Question: I'm writing a new control containing three DataGrid's (DG_Top, DG_Center, DG_Bottom).
When trying to set the data for this control nothing happens.
The ContextProperties (see below) are filled, but the data is not displayed.
In the UserControl (XGrid) I've created some properties to manage the DataBindings:
'''
public static readonly DependencyProperty ItemsSource_TopProperty = DependencyProperty.Register("ItemsSource_Top", typeof(IEnumerable), typeof(XGrid));
public static readonly DependencyProperty ItemsSource_CenterProperty = DependencyProperty.Register("ItemsSource_Center", typeof(IEnumerable), typeof(XGrid));
public static readonly DependencyProperty ItemsSource_BottomProperty = DependencyProperty.Register("ItemsSource_Bottom", typeof(IEnumerable), typeof(XGrid));
public static readonly DependencyProperty DataContext_TopProperty = DependencyProperty.Register("DataContext_Top", typeof(object), typeof(XGrid));
public static readonly DependencyProperty DataContext_CenterProperty = DependencyProperty.Register("DataContext_Center", typeof(object), typeof(XGrid));
public static readonly DependencyProperty DataContext_BottomProperty = DependencyProperty.Register("DataContext_Bottom", typeof(object), typeof(XGrid));
public IEnumerable ItemsSource_Top
{
get { return (IEnumerable)GetValue(ItemsSource_TopProperty); }
set
{
SetValue(ItemsSource_TopProperty, value);
OnPropertyChanged();
}
}
public IEnumerable ItemsSource_Center...
public IEnumerable ItemsSource_Bottom...
public object DataContext_Top
{
get { return (object)GetValue(DataContext_TopProperty); }
set
{
SetValue(DataContext_TopProperty, value);
OnPropertyChanged();
}
}
public object DataContext_Center...
public object DataContext_Bottom...
'''
The binding in the XGrid.xaml is the following:
'''
<UserControl x:Class="WPF.XGrid"
xmlns="http://schemas.microsoft.com/winfx/2006/xaml/presentation"
xmlns:x="http://schemas.microsoft.com/winfx/2006/xaml"
xmlns:mc="http://schemas.openxmlformats.org/markup-compatibility/2006"
xmlns:d="http://schemas.microsoft.com/expression/blend/2008"
mc:Ignorable="d"
x:Name="control">
<StackPanel>
<DataGrid ItemsSource="{Binding ItemsSource_Top, ElementName=control}"
DataContext="{Binding DataContext_Top, ElementName=control}"
...
'''
I'm using the XGrid control as follows (in xaml):
'''
<iw:XGrid x:Name="XG_Test" ItemsSource_Center="{Binding}" />
'''
And in the .cs file:
'''
DataTable dt = new DataTable();
dt.Columns.Add("TEST");
dt.Rows.Add(new string[] { "" });
XG_Test.DataContext_Center = dt.DefaultView;
'''
Can anybody tell me why the binding isn't working?
THANKS!
Visual Studio Output doesn't say anything about an error

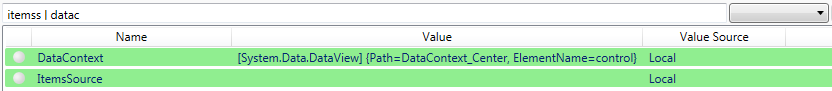
Answer: Ok, I think I know where the problem is. Your DataGrid's ItemsSource Binding is not taking into account the DataGrid DataContext, but is instead searching for its value in the XGrid control's DataContext.
You have to make sure you're using the DataContext you want, doing something like this:
'''
<iw:XGrid x:Name="XG_Test"
ItemsSource_Center="{Binding DataContext_Center.DefaultView,
RelativeSource={RelativeSource Mode=Self}}" />
'''
But this kinda defeats the purpose of what you were trying to achieve, I guess...
EDIT: I've found another way that could make your original Bindings work as intended. It requires that you modify the UserControl's code-behind and create the ItemsSource bindings from there instead of doing it from XAML.
I'll take the "top" DataGrid as example.
- First of all, give names to the DataGrids inside your UserControl, and remove the ItemsSource binding:'''
<DataGrid x:Name="DataGrid_Top"
DataContext="{Binding DataContext_Top, ElementName=control}"
... />
'''
- Then, declare a property changed callback for your ItemsSource DependencyProperties:'''
public static readonly DependencyProperty ItemsSource_TopProperty =
DependencyProperty.Register("ItemsSource_Top", typeof(IEnumerable),
typeof(XGrid), new PropertyMetadata(null, OnItemsSource_TopPropertyChanged));
'''
- In that callback you'll create the Binding, but in a different than usual way...'''
private static void OnItemsSource_TopPropertyChanged(object sender, DependencyPropertyChangedEventArgs e)
{
var control = sender as XGrid;
var binding = BindingOperations.GetBindingBase(control, XGrid.ItemsSource_TopProperty);
DataGrid_Top.SetBinding(DataGrid.ItemsSourceProperty, binding);
}
'''
And that's it... You're kinda "copying" the Binding from the DependencyProperty and into the ItemsSource property.
You can then change the XAML again to your original example, and it should work.
'''
<iw:XGrid x:Name="XG_Test" ItemsSource_Center="{Binding}" />
'''